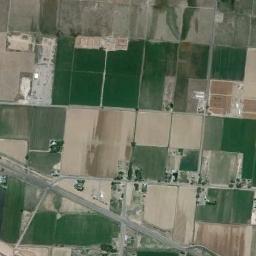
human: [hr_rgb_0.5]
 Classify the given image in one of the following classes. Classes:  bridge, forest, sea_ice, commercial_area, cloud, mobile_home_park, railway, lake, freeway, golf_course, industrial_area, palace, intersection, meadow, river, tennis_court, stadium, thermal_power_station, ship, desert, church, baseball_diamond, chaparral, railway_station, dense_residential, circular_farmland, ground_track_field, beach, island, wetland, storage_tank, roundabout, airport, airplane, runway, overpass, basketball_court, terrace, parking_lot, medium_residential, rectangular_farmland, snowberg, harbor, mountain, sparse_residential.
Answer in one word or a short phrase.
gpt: rectangular_farmland